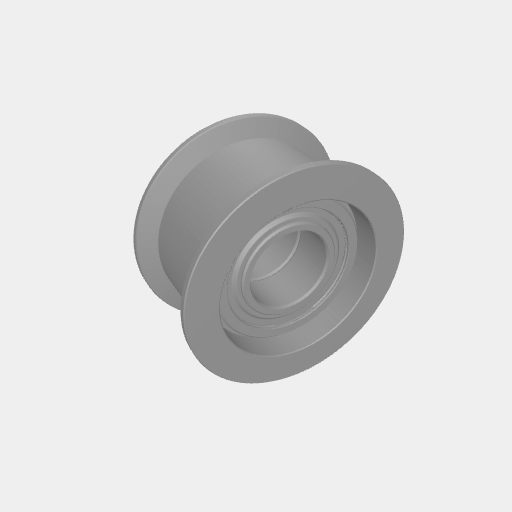
Part: DualBearingPulley8ID